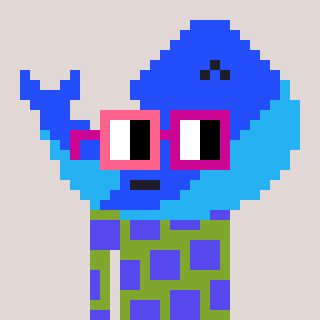
a pixel art character with square pink and red glasses, a whale-shaped head and a slimegreen-colored body on a warm background